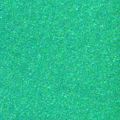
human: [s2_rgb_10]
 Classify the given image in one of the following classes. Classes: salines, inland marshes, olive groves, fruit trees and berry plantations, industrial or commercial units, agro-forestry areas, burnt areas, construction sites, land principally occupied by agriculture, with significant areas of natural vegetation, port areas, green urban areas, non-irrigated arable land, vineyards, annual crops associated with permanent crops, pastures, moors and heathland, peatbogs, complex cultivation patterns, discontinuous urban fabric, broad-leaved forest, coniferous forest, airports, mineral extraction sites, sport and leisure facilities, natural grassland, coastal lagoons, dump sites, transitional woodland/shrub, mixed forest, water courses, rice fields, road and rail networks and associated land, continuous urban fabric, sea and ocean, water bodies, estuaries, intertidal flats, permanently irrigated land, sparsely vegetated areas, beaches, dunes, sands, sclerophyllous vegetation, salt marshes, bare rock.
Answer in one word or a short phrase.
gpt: sea and ocean